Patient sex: M
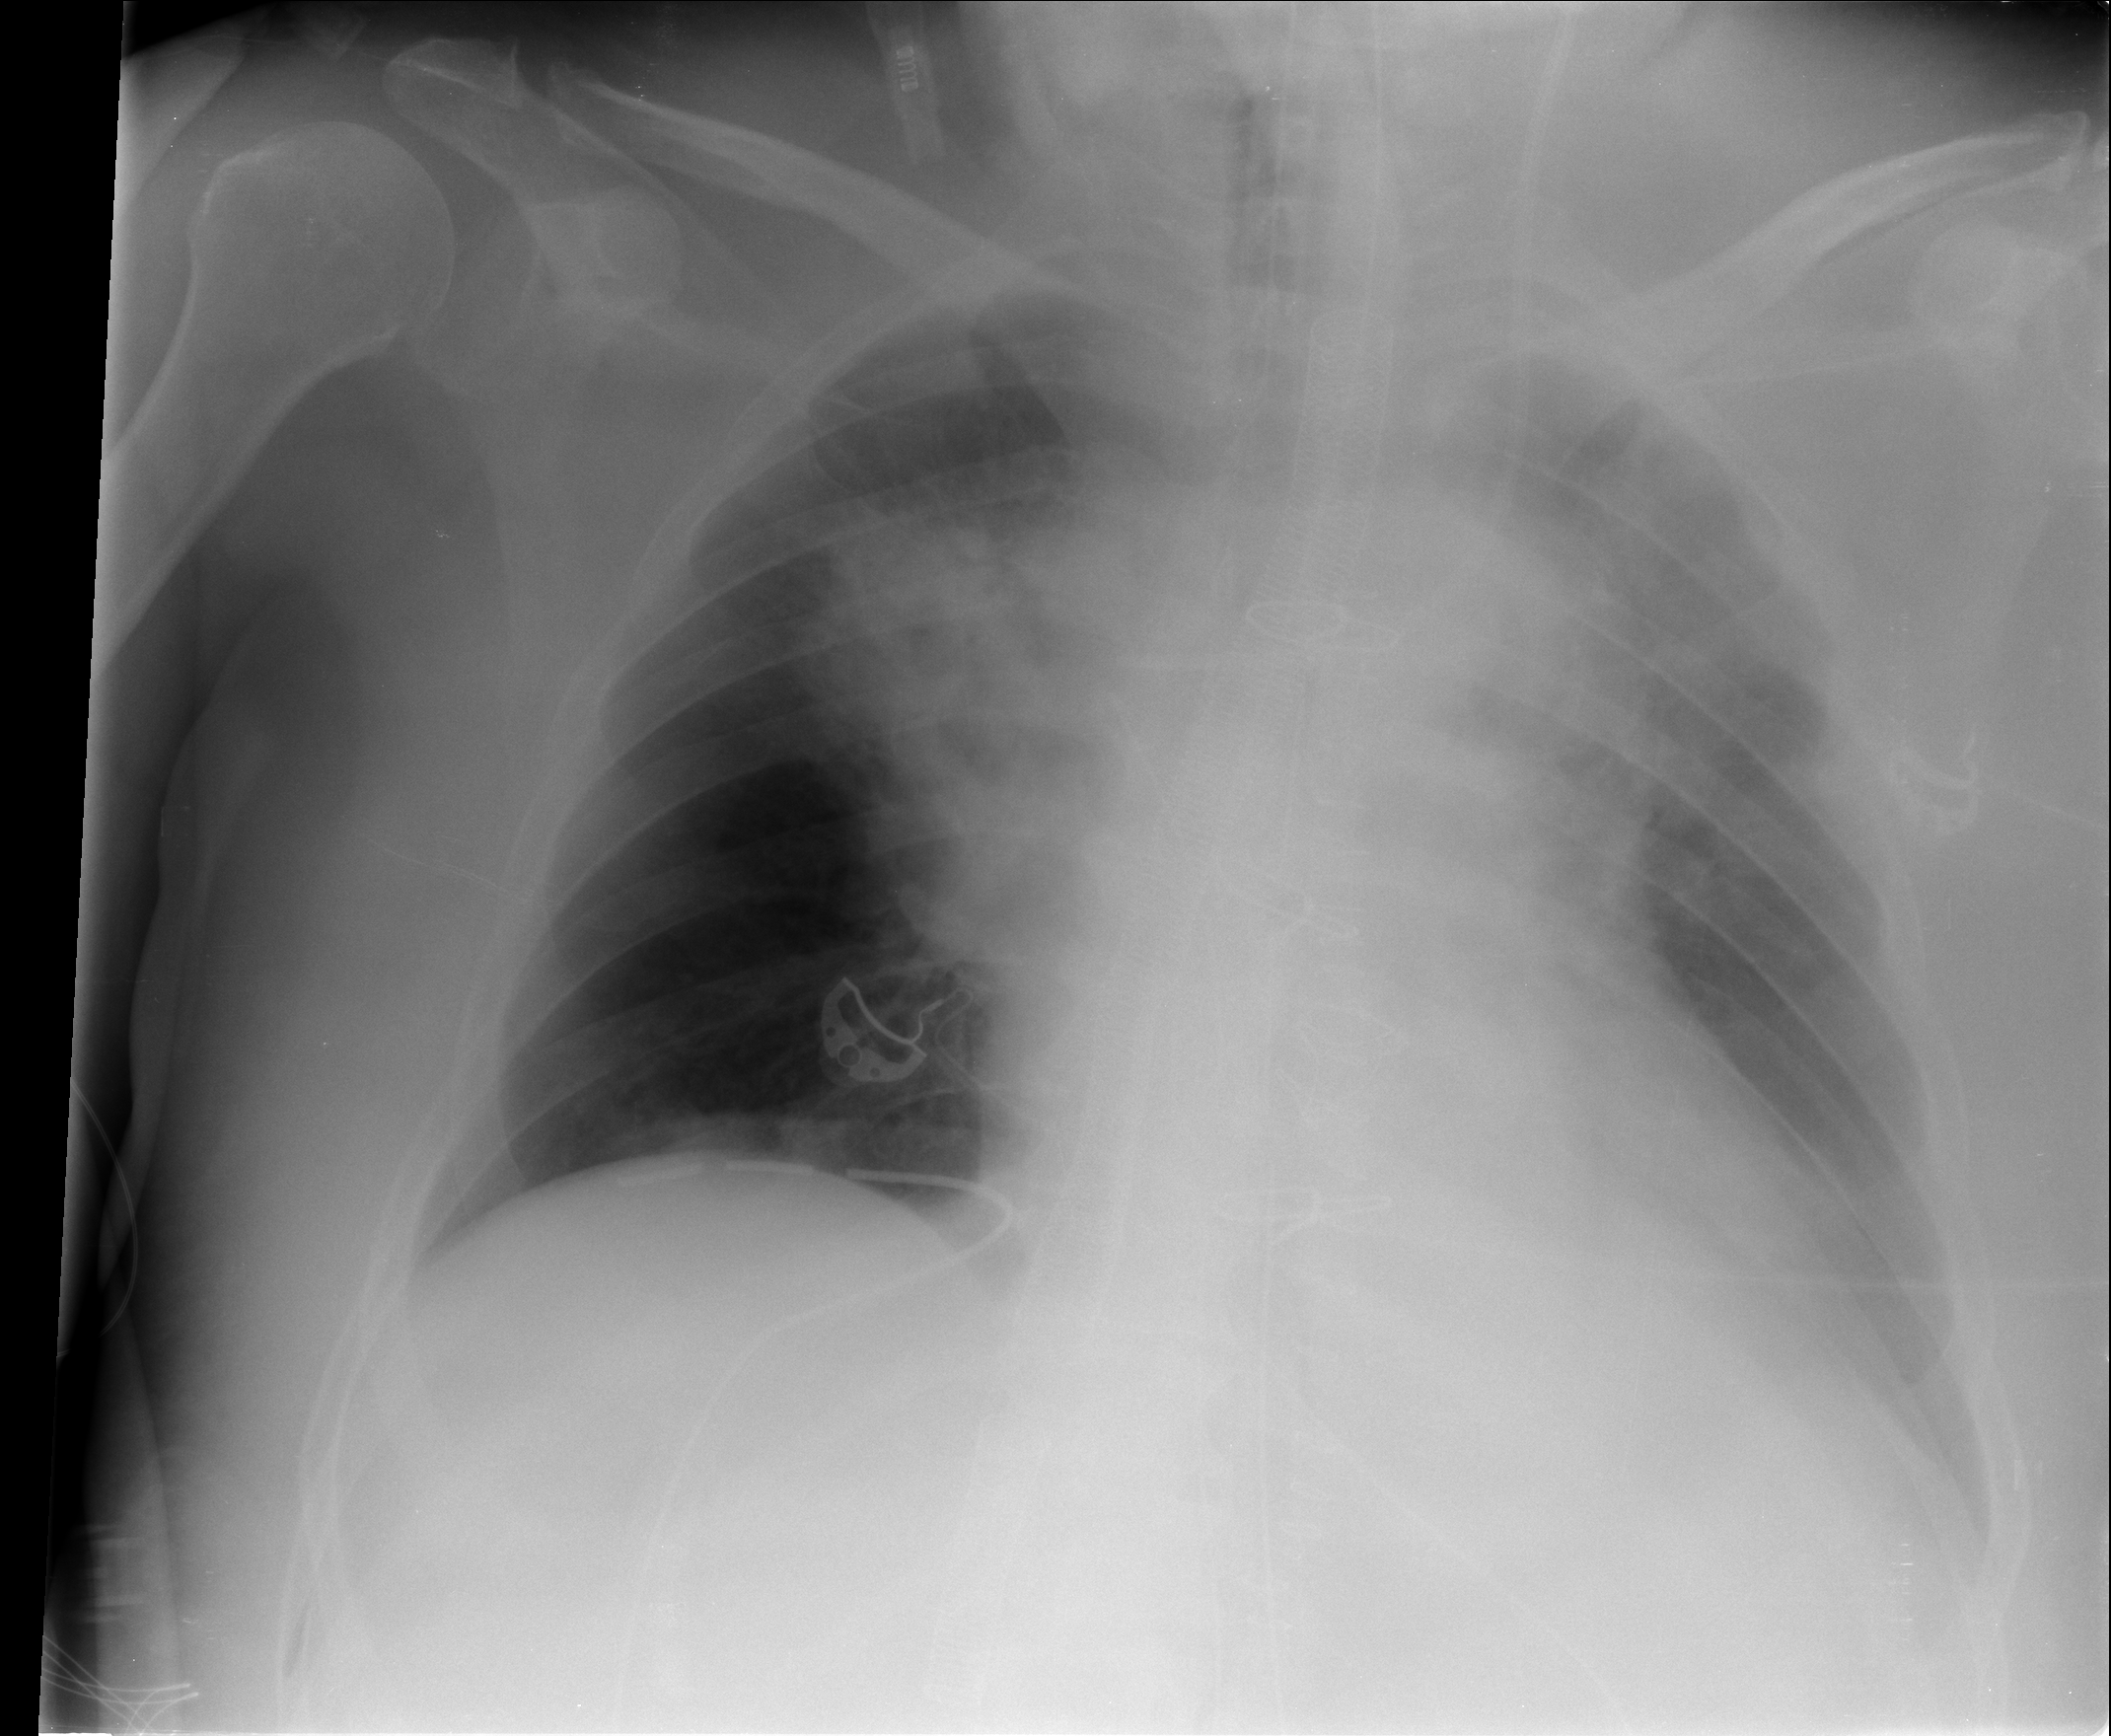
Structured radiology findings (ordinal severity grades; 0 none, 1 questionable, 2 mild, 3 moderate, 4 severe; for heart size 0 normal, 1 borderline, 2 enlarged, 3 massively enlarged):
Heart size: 2
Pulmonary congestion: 2
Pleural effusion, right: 0
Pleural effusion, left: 0
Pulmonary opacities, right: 3
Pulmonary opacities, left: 1
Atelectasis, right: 2
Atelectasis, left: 0